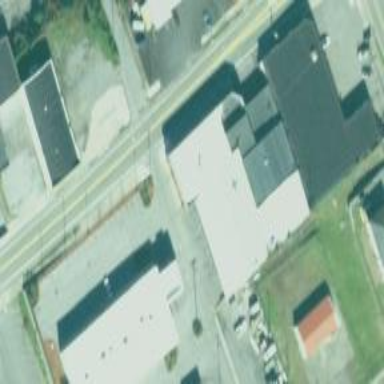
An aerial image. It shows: Car repair shop located in building.